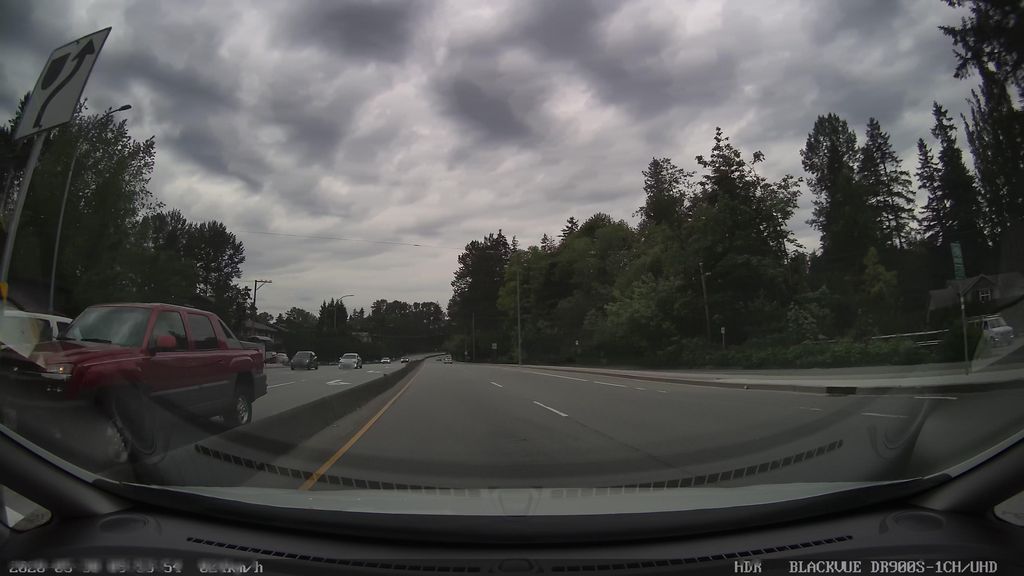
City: vancouver